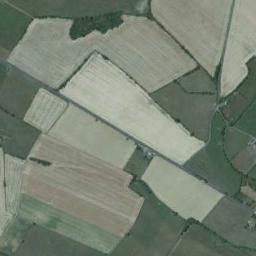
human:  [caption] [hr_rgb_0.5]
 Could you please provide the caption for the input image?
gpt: Several rectangular farmlands of different sizes are on the ground and a tope of trees is surrounded by these farmlands .

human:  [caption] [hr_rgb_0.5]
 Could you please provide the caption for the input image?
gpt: There are many rectangular farmlands of different sizes and shades .

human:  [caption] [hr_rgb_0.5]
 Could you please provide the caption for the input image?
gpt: More than a dozen mixed-sized rectangular farm fields of light green, light brown, and light yellow .

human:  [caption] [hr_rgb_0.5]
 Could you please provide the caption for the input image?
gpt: There are some deep green and light green rectangular farmland .

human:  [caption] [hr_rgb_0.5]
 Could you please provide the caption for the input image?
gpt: There are some green rectangular farmlands and gray ones of different sizes .